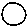
Label: circle